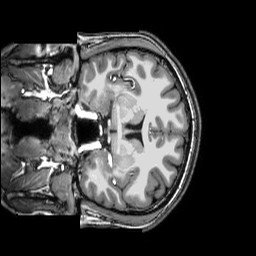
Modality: T1w
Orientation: coronal
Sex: female